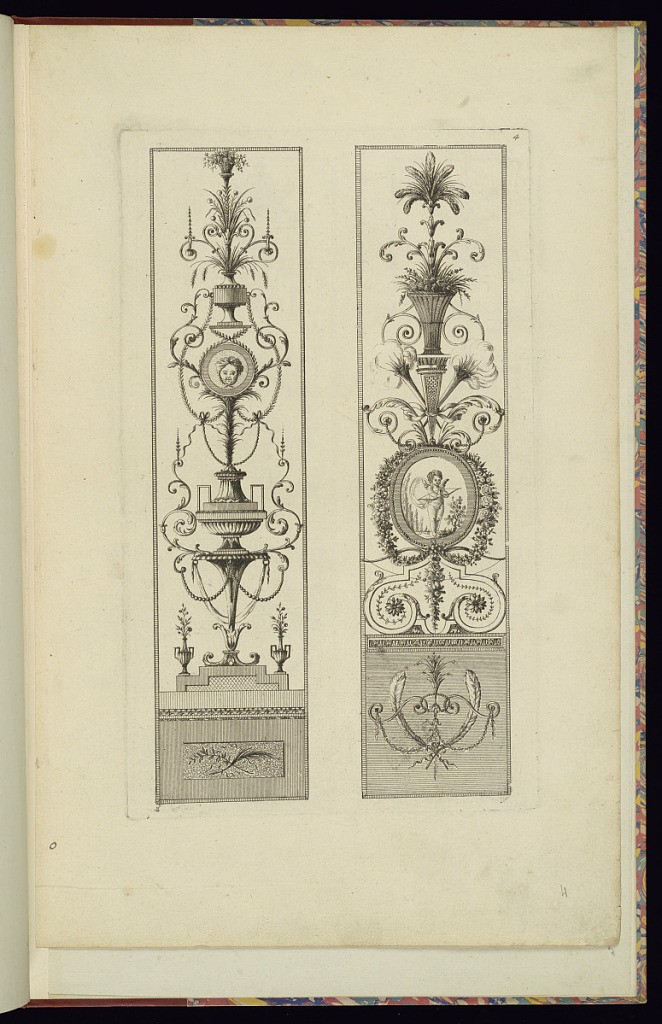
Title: Two Vertical Arabesque Panel Designs
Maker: Jean-Baptiste Fay, French, active 1765 – 1790s
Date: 1765
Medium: Etching on laid paper
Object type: Print
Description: Fourth plate from a series of ornament panel designs. Two vertical panels with arabesque and neoclassical motifs including feathers, leaves, vases, flowers, flaming torches, roundels, putti, festoons of leaves, flowers, and beads, fleurons, rinceaux, rosettes, scrolling acanthus leaves, ribbons, plinths, lamb's tongue, diaper, and vermicular repeating patterns. The plate is numbered.